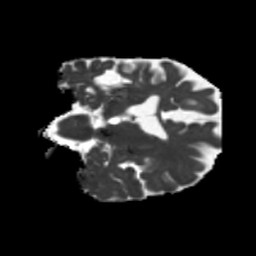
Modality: MD
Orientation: coronal
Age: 62
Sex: female
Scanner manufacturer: siemens
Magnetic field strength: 3 T
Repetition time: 5.25 s
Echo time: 0.08 s